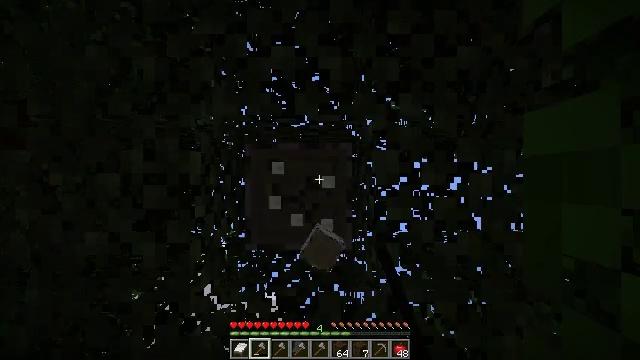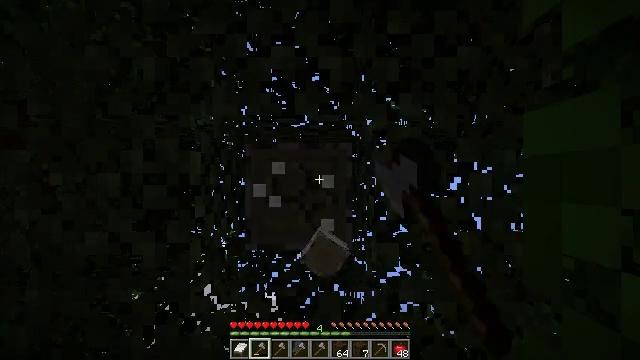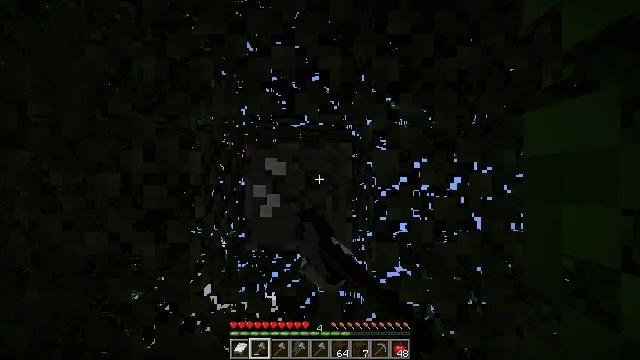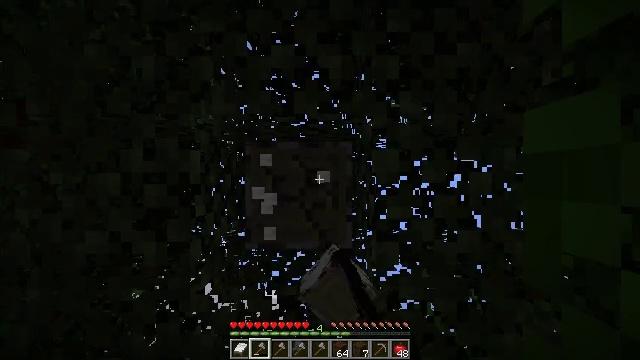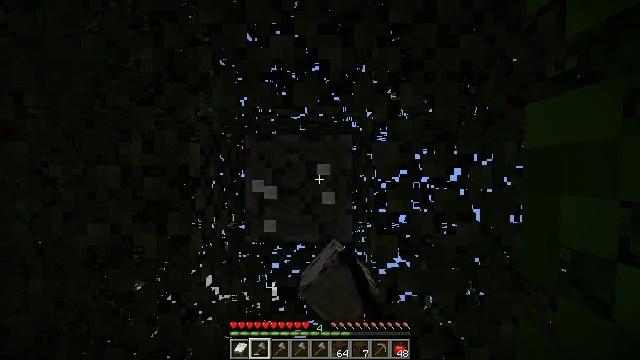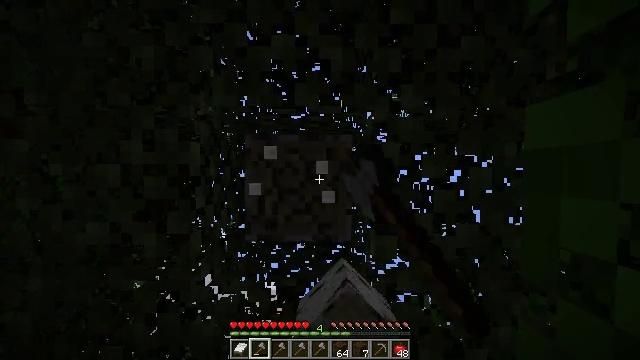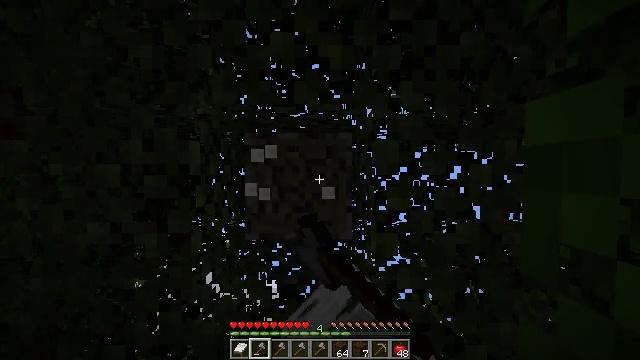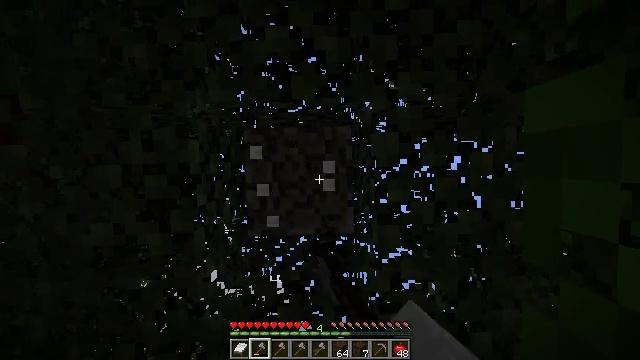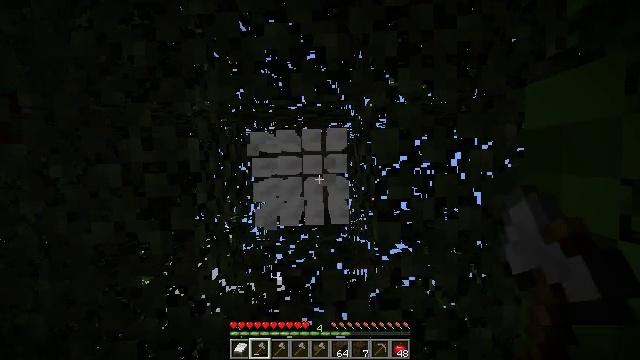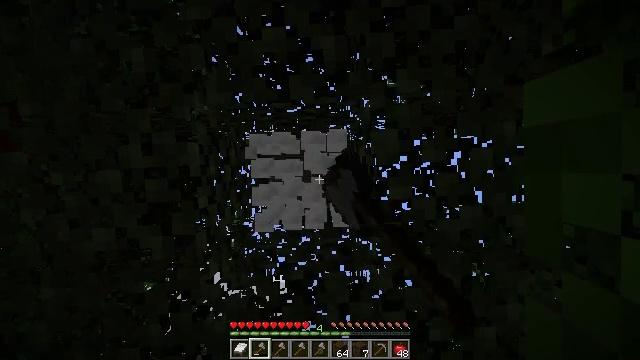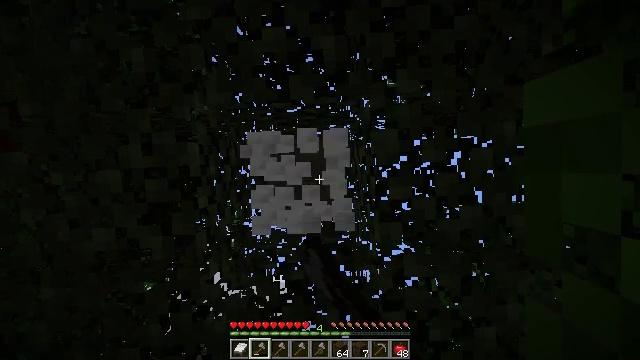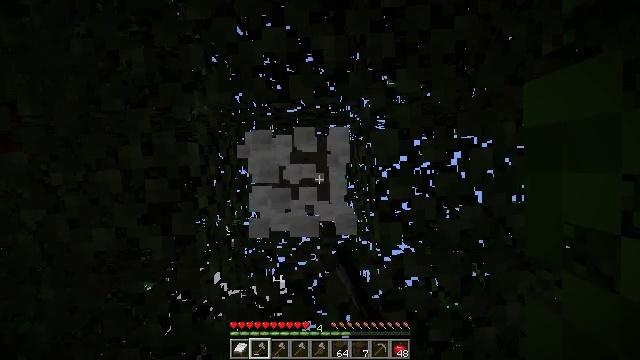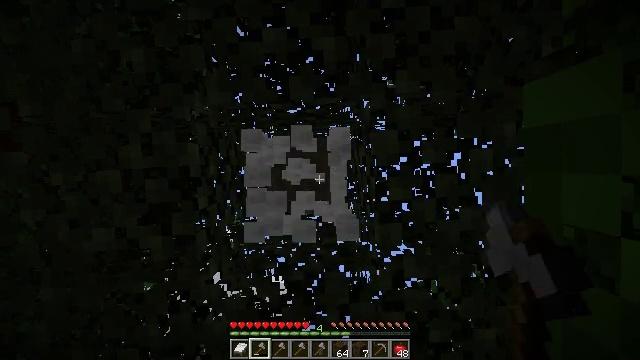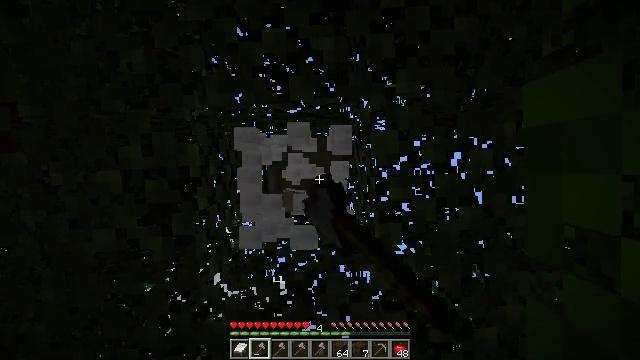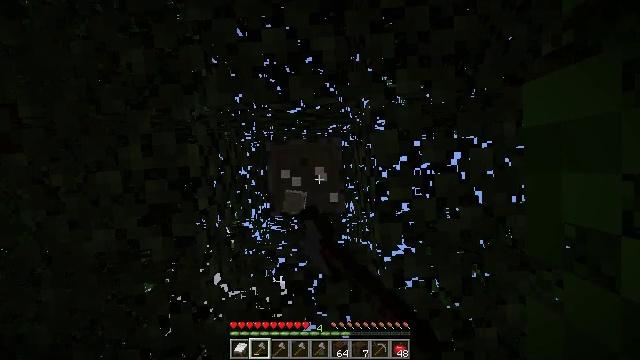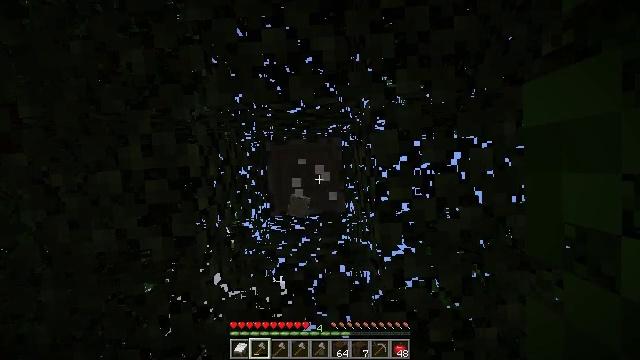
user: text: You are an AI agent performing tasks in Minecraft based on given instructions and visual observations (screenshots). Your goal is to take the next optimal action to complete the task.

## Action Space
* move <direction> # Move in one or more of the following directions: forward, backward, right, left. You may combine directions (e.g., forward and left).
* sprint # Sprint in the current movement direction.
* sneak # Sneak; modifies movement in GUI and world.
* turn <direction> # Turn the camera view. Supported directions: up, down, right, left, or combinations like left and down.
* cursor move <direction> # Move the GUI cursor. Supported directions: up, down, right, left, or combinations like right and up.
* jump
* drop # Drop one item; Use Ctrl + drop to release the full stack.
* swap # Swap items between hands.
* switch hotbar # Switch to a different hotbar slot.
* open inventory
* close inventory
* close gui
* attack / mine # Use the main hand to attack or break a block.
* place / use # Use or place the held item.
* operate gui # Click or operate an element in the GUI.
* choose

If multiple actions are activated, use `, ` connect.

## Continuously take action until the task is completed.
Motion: motion action
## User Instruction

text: Harvest birch logs from birch trees.
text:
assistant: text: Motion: attack / mine
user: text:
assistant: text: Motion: attack / mine
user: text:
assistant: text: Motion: attack / mine
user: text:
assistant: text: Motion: turn down, attack / mine
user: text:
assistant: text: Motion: attack / mine
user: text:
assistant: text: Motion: attack / mine
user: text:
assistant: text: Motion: turn left and down, attack / mine
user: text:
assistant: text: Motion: attack / mine
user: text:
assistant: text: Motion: turn left, attack / mine
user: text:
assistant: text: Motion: attack / mine
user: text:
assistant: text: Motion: attack / mine
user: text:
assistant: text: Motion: attack / mine
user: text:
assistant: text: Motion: attack / mine
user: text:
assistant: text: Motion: attack / mine
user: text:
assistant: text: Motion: attack / mine
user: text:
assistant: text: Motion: attack / mine
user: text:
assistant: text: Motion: attack / mine
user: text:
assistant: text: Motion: attack / mine
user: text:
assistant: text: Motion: attack / mine
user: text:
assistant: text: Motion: attack / mine
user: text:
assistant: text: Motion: attack / mine
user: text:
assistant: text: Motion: attack / mine
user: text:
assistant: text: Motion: attack / mine
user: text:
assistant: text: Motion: attack / mine
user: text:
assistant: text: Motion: attack / mine
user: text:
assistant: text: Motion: attack / mine
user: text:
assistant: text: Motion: attack / mine
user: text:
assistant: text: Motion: attack / mine
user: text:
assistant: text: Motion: attack / mine
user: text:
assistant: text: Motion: attack / mine